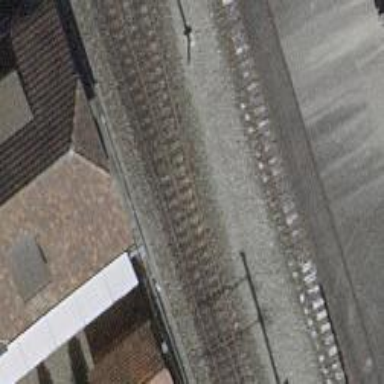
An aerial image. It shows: Railway switch.